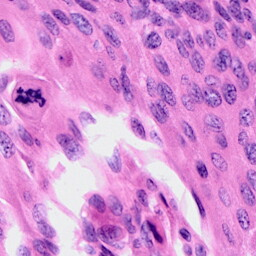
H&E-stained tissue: Cervix